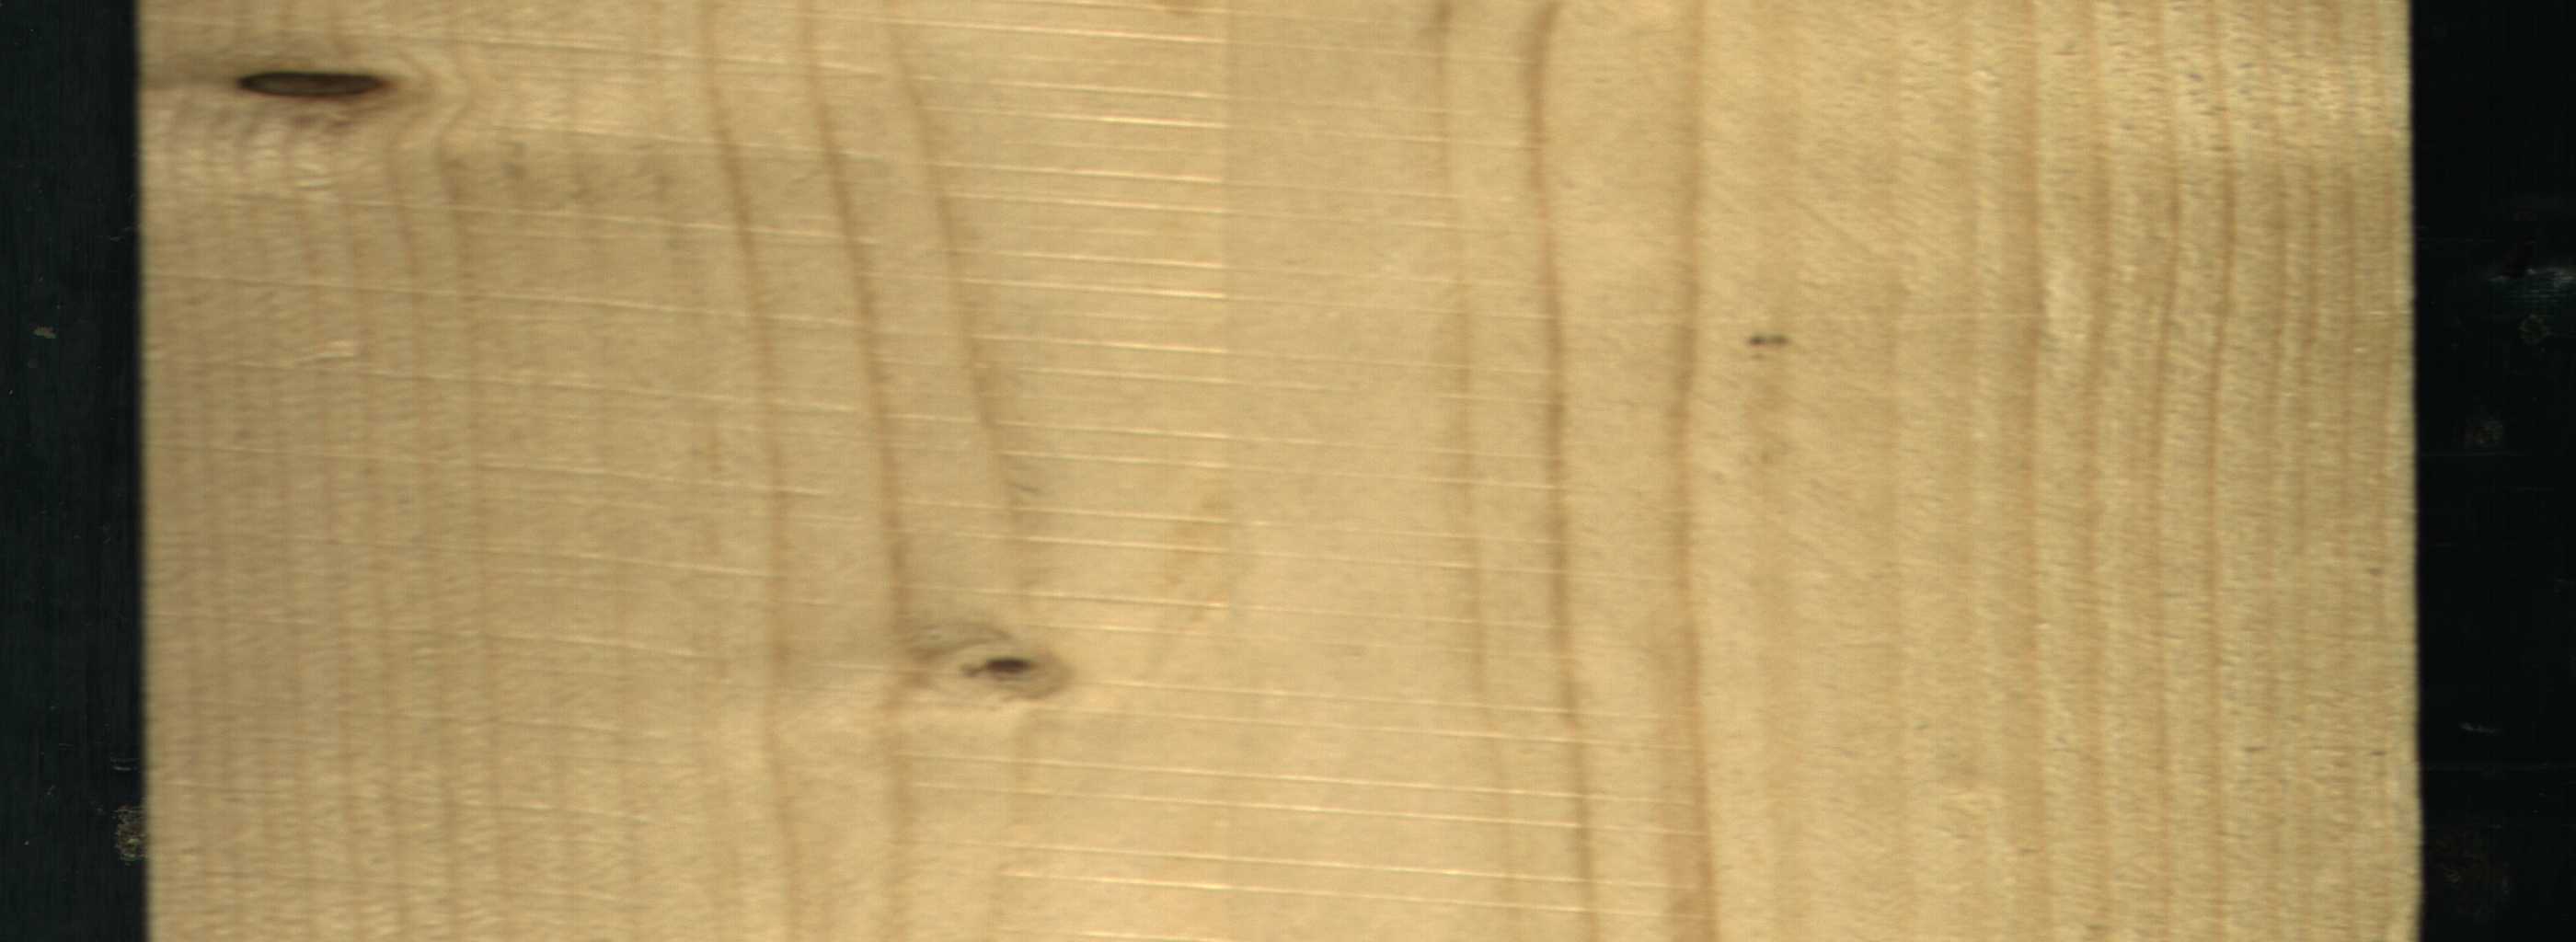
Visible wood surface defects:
Dead_Knot
Live_Knot